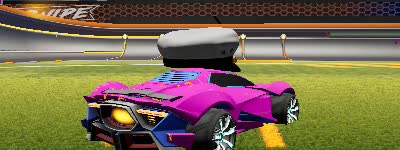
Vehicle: werewolf